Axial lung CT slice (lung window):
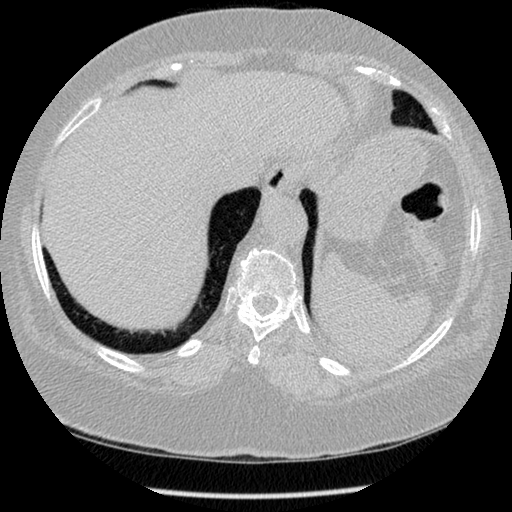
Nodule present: no